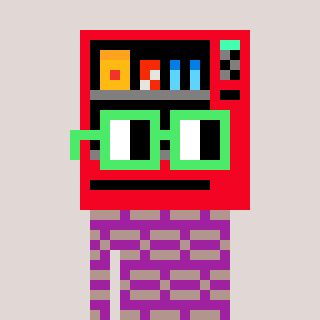
a pixel art character with square light green glasses, a vending machine-shaped head and a magenta-colored body on a warm background